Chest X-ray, PA view. Patient: 38 years old, sex M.
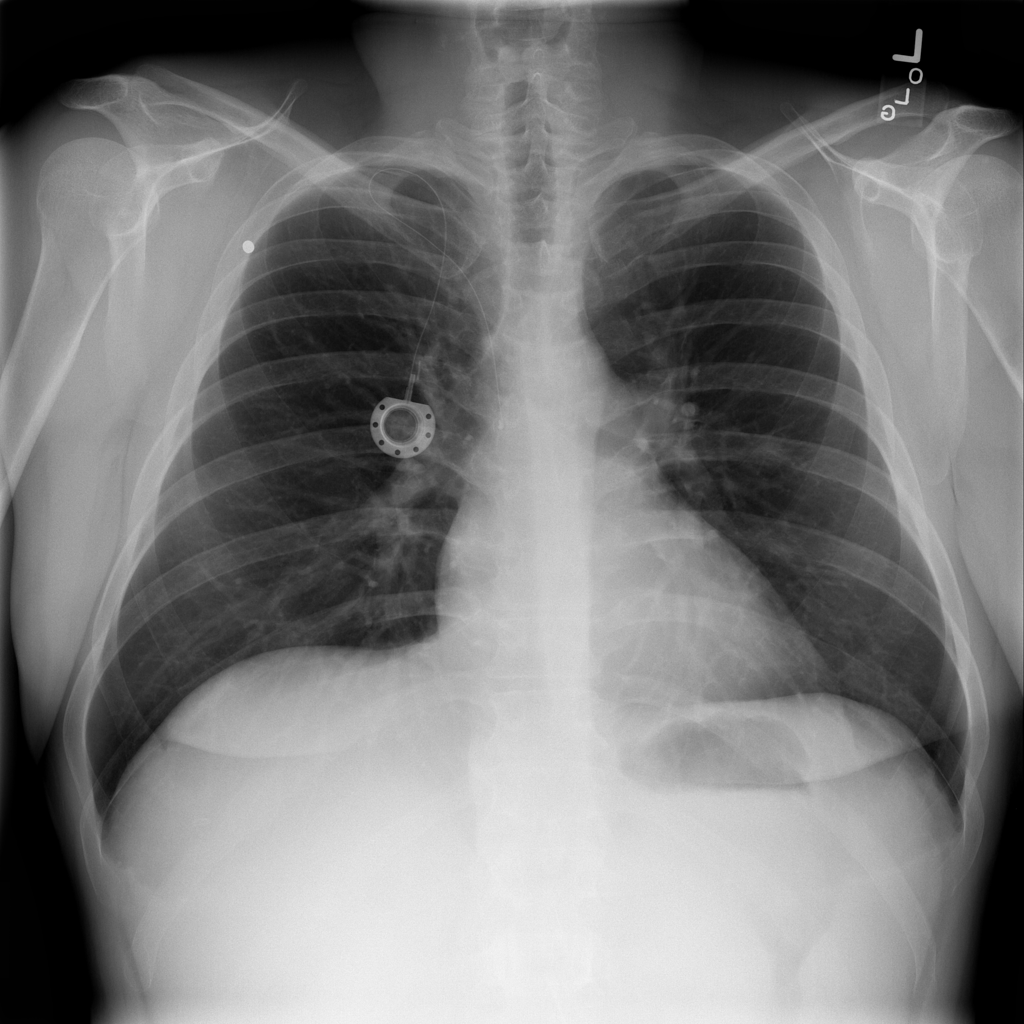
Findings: No Finding